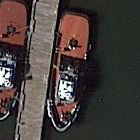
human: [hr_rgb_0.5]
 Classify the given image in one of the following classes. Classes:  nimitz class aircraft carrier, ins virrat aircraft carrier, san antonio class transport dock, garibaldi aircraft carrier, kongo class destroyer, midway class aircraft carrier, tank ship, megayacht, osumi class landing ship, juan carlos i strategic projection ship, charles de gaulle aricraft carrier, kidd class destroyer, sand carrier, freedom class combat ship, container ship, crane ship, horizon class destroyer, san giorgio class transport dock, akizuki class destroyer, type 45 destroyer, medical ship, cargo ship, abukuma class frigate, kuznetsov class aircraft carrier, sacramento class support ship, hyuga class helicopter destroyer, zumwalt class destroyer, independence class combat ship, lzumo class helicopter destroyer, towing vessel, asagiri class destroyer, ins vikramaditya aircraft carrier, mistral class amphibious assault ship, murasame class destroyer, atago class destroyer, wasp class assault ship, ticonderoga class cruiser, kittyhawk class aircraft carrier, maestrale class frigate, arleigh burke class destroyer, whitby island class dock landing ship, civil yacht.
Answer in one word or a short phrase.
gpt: Towing vessel